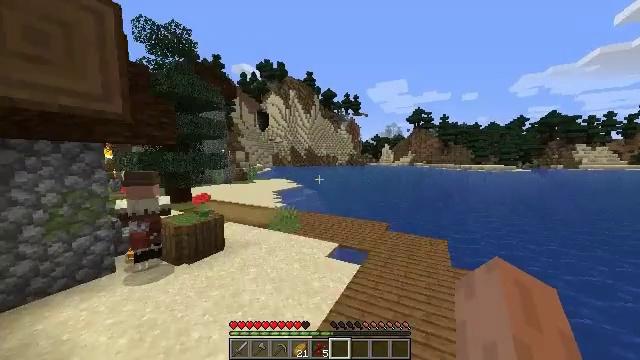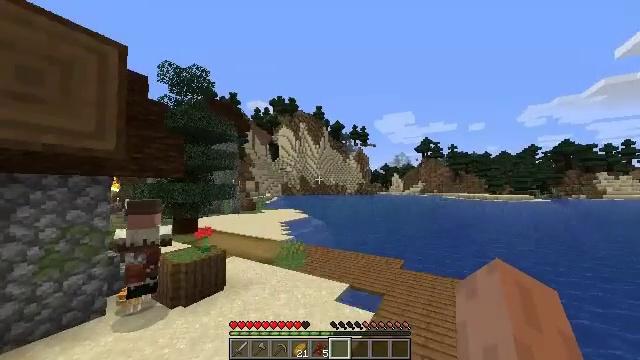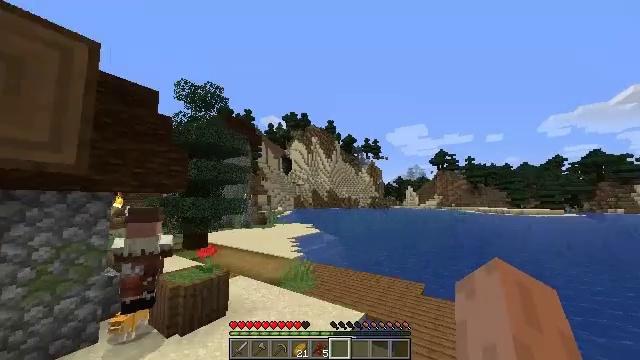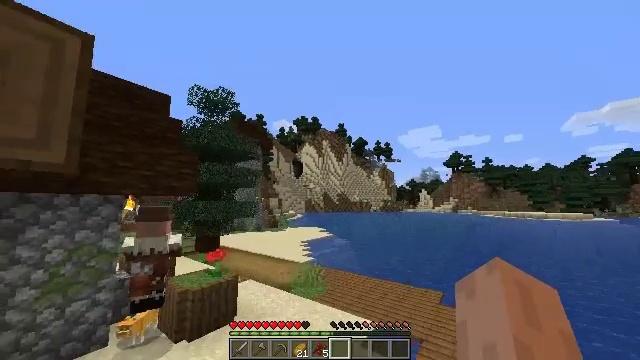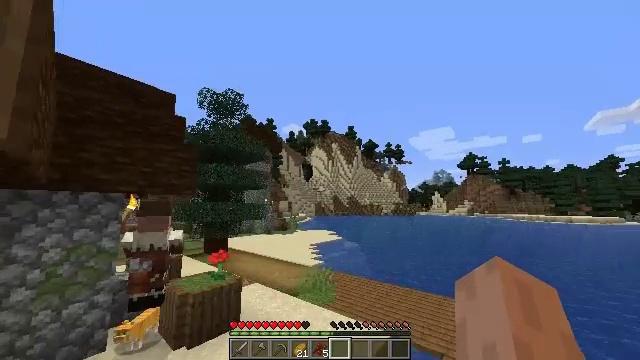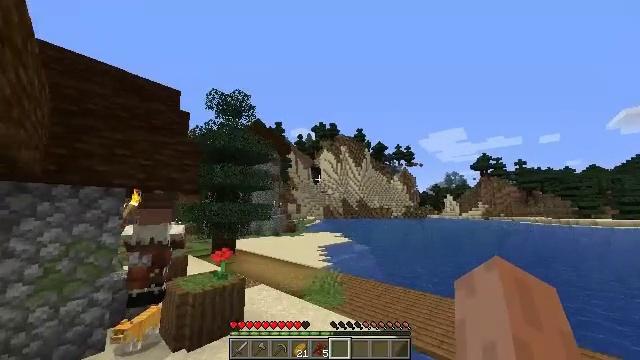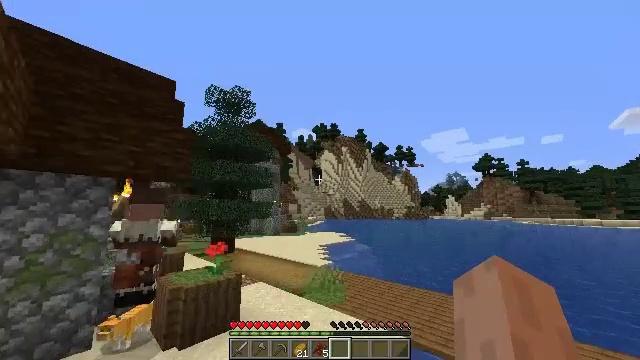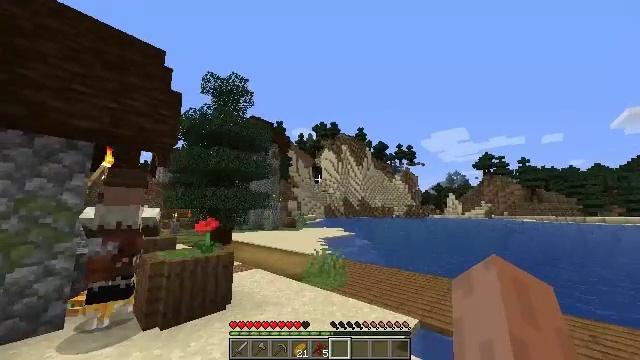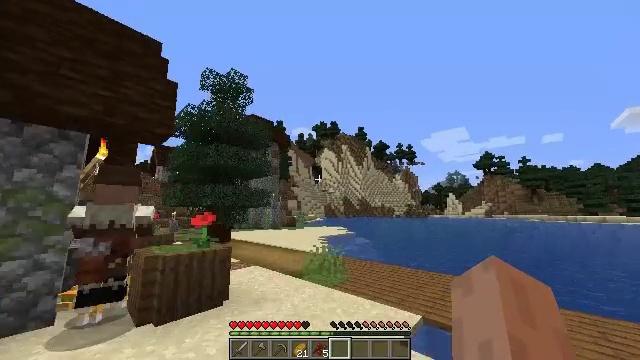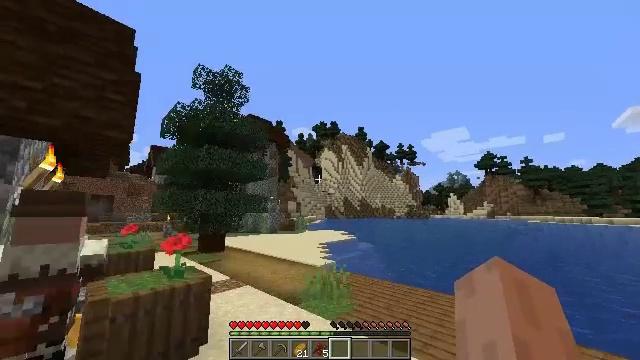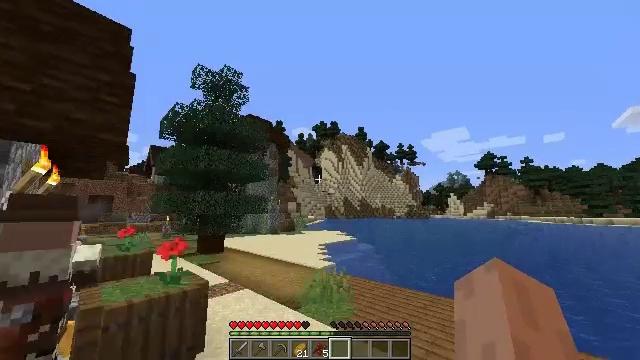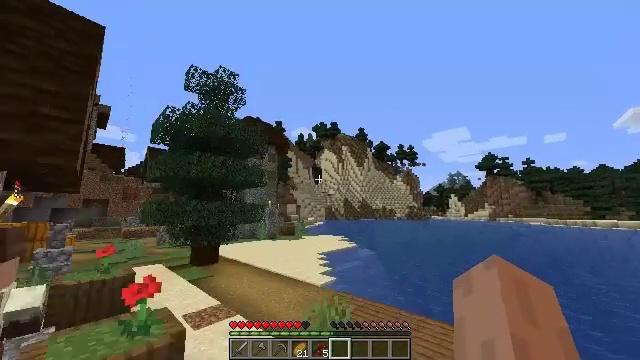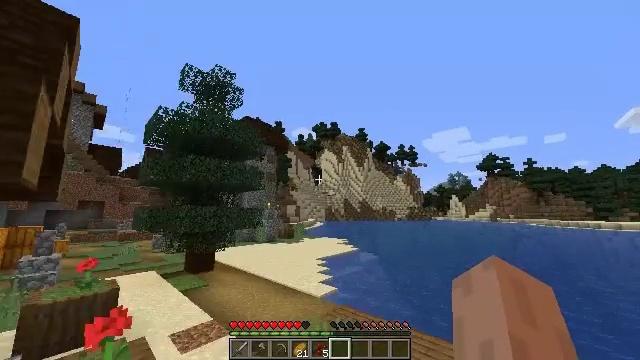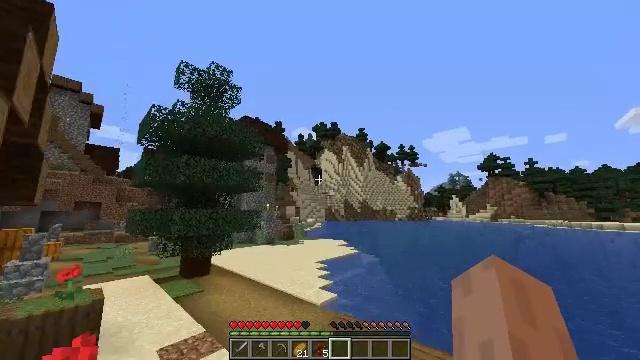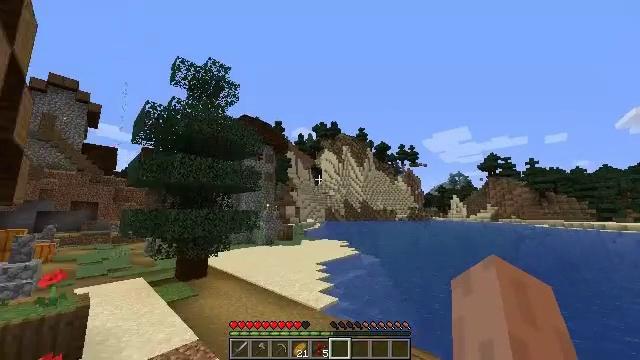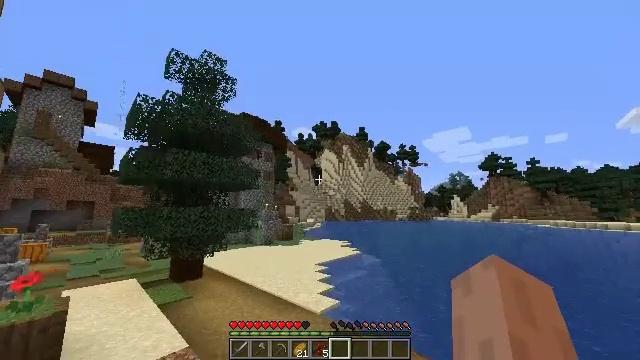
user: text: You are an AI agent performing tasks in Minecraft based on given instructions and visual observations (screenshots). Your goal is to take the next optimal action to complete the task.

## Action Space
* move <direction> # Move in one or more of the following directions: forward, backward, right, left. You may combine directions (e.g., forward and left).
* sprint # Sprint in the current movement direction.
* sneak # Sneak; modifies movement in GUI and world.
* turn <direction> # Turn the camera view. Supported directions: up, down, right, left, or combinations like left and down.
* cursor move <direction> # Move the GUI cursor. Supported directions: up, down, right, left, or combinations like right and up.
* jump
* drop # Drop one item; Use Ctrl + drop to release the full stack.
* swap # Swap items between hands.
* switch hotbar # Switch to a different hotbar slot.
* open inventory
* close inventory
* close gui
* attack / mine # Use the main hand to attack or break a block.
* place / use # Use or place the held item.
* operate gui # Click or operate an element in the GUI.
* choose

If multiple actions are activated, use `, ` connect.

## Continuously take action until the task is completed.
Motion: motion action
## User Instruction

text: Break the purple bed to move it.
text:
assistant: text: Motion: move forward, turn left and up, jump
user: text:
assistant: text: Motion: move forward, turn left and up, jump
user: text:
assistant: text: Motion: move forward, turn left, jump
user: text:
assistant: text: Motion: move forward and move left, turn left, jump
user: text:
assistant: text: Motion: move forward and move left, turn left, jump
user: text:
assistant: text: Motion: move forward and move left, jump
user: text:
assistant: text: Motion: move forward and move left, jump
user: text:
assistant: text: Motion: move forward, jump
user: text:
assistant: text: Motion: move forward, jump
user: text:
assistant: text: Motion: move forward, jump
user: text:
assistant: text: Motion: move forward, jump
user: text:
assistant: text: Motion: move forward, jump
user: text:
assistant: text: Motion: move forward, jump
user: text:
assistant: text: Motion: move forward, jump
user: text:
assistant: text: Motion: move forward, jump
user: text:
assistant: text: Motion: move forward, jump
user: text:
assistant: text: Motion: move forward, jump
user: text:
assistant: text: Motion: move forward, jump
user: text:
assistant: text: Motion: move forward, jump
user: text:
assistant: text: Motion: move forward, jump
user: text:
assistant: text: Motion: move forward, turn left and down, jump
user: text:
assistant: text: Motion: move forward, turn down, jump
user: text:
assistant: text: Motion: move forward, jump
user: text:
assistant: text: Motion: move forward, jump
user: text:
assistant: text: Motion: move forward, jump
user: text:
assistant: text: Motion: move forward, turn left and down, jump
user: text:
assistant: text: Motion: move forward, turn left and down, jump
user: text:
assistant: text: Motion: move forward, turn down, jump
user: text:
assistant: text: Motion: move forward and move left, jump
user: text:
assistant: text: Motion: move forward and move left, jump